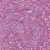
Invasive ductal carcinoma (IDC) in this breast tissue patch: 1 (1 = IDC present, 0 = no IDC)